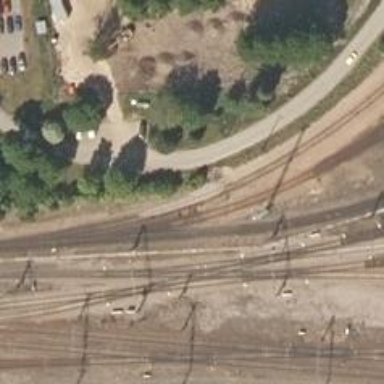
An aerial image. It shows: Railway signal.